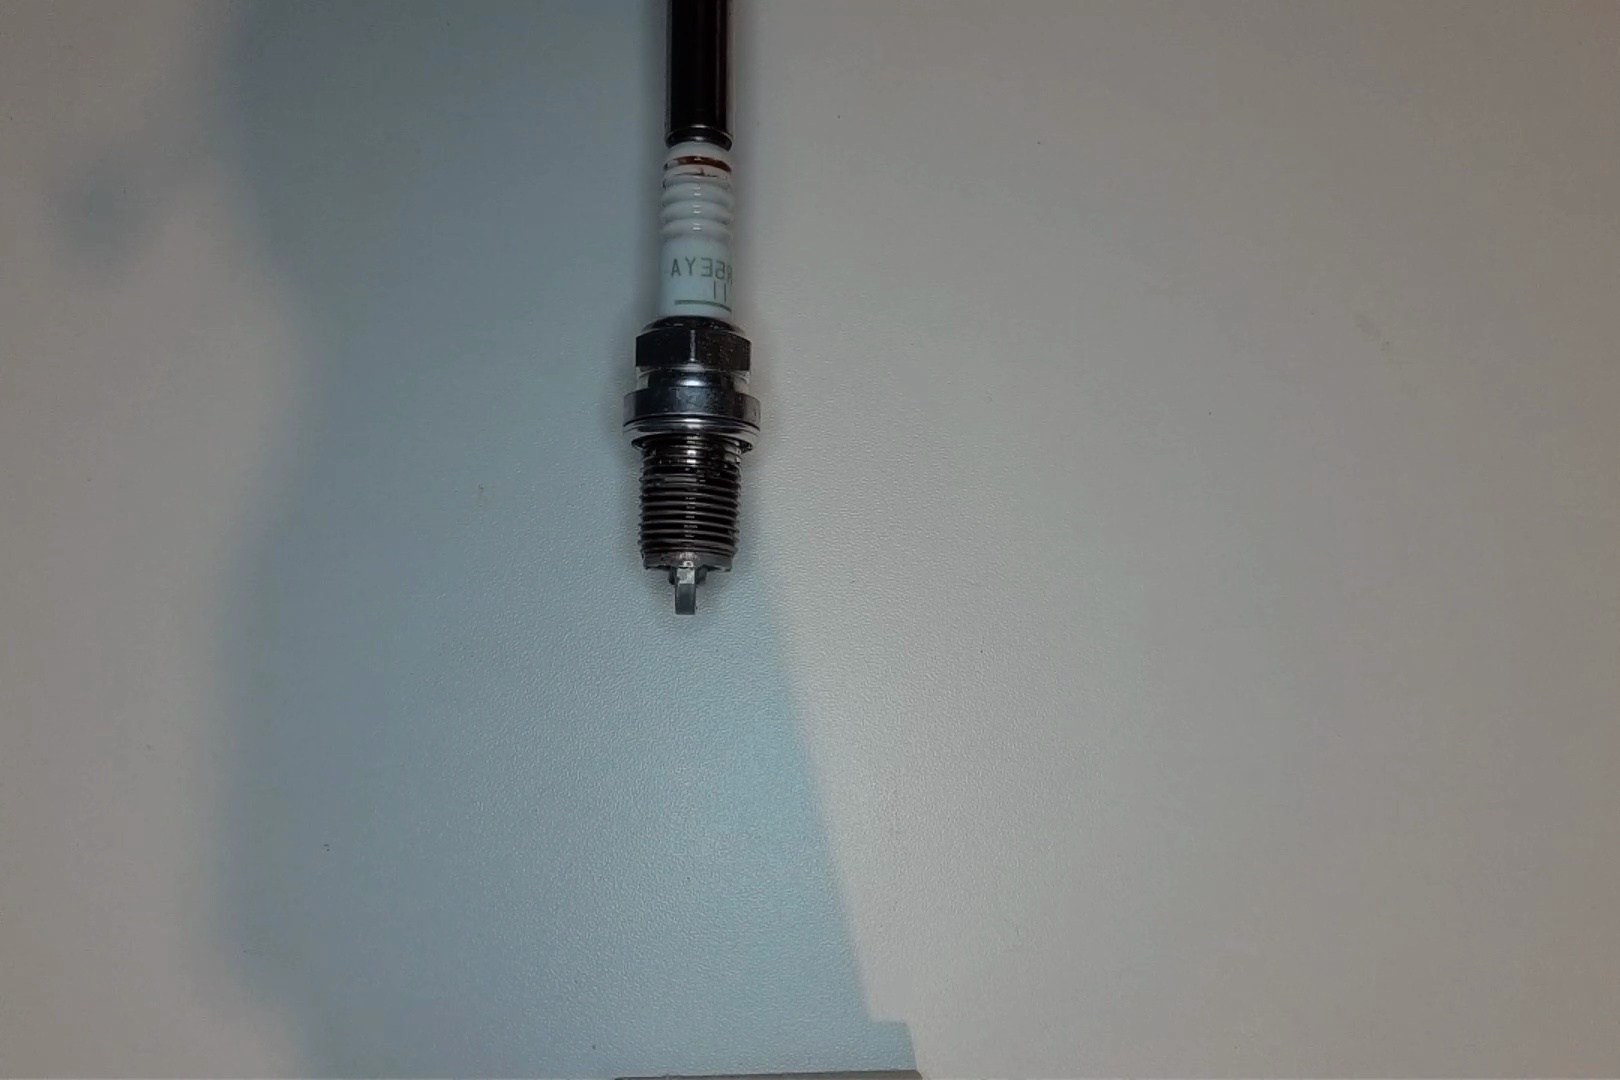
Label: anomaly